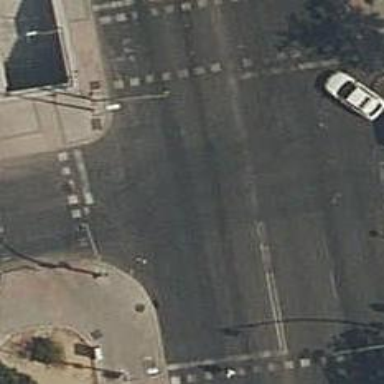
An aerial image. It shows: Road with traffic signals.